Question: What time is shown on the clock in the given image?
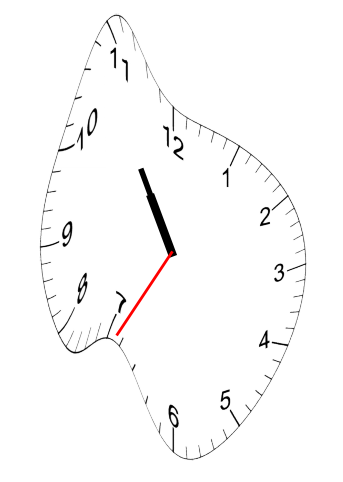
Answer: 10:54:35